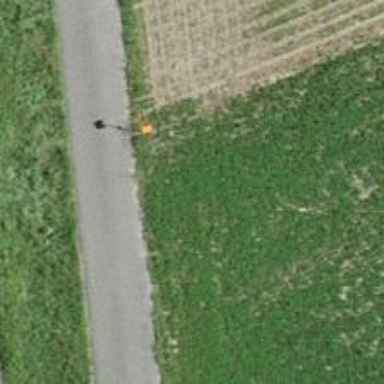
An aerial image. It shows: Pole with roof-covered pipeline marker.